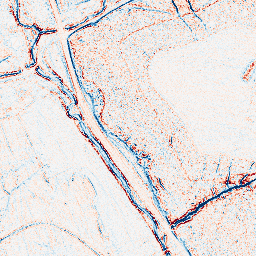
Category: edge_preserving
Decomposition family: bilateral
Decomposition parameters: d: 5
sigma_color: 75
sigma_space: 75
Upsampling method: regularized
Upsampling parameters: scale: 4
lambda_reg: 0.001
Upsampling scale: 4